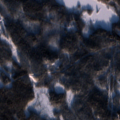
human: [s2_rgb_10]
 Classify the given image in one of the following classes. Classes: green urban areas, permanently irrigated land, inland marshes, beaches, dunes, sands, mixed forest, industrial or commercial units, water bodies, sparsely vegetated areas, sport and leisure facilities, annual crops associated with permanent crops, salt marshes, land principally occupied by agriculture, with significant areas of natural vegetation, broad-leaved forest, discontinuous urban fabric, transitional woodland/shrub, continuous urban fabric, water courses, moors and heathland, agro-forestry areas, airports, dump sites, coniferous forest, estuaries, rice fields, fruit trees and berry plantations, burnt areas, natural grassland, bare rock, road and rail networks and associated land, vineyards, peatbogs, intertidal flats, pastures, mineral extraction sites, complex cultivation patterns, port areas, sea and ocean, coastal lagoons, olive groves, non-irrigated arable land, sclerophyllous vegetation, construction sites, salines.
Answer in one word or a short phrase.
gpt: coniferous forest, mixed forest, water bodies